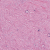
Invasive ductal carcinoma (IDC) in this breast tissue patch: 1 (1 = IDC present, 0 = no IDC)